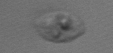
Label: Amoeba